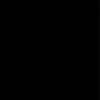
Label: dusty